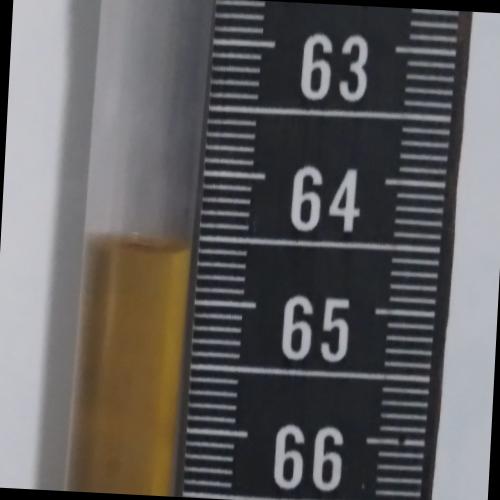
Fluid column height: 64.6 cm